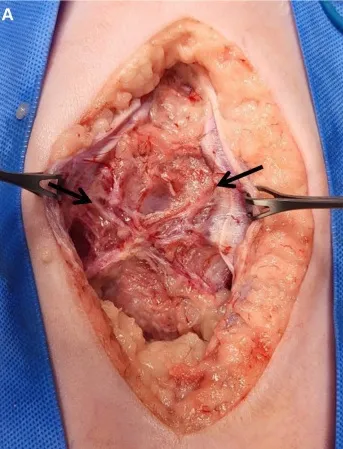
Gross lesions during laparotomy. (A-D) Gross lesions of the abdominal organs during laparotomy. (A) An unusual fibrous membrane (black arrows) covers the abdominal organs and fluids.
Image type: medical_photograph (other_medical_photograph)